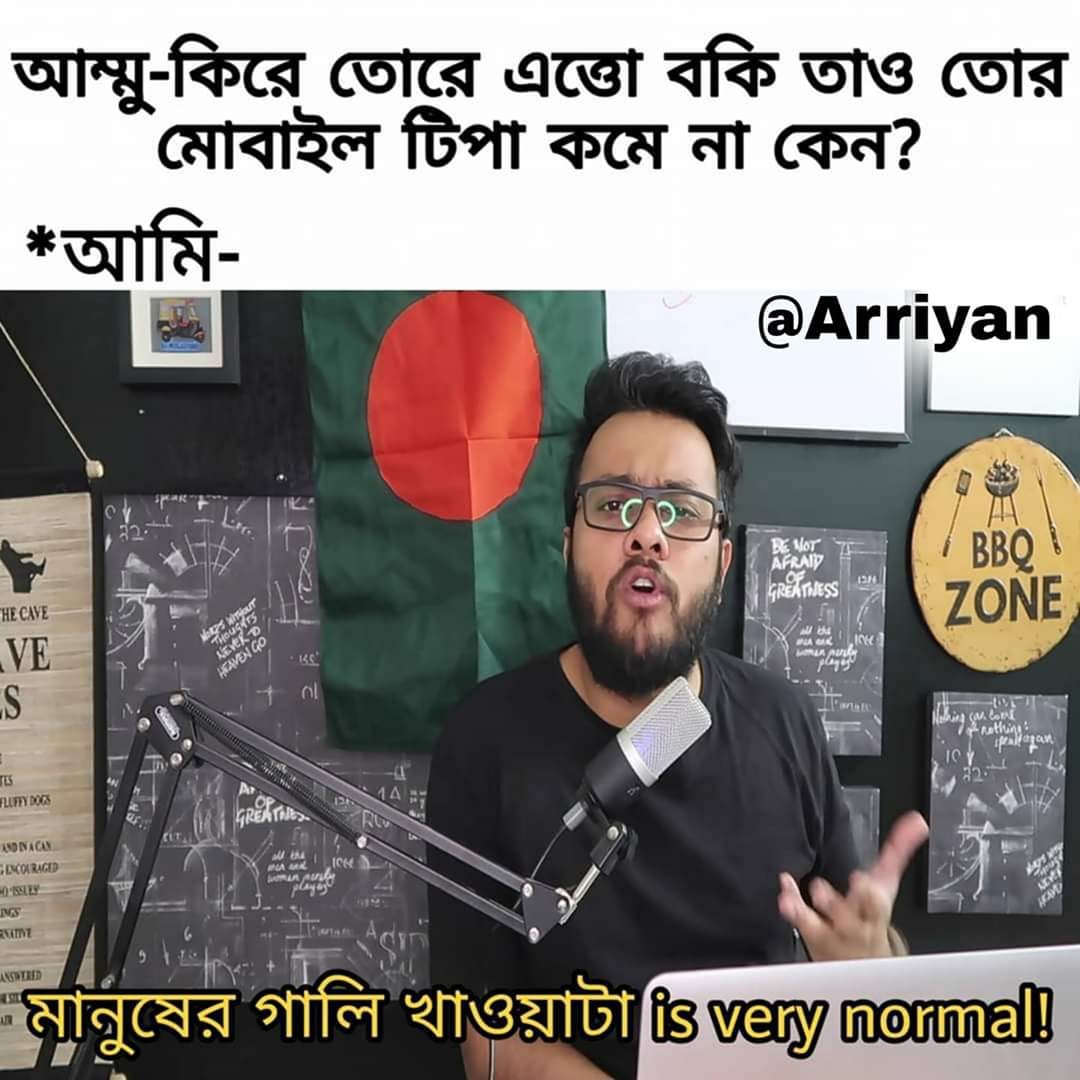
Caption: আম্মু- কিরে তোরে এত্তো বকি তাও তোর মোবাইল টিপা কমে না কেন ?   *আমি     মানুষের গালি খাওয়াটা is very normal !
Label: non-hate